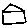
Label: house